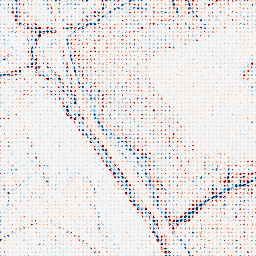
Category: edge_preserving
Decomposition family: bilateral
Decomposition parameters: d: 5
sigma_color: 25
sigma_space: 100
Upsampling method: sinc_hamming
Upsampling parameters: scale: 8
kernel_size: 4
Upsampling scale: 8